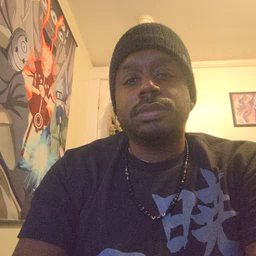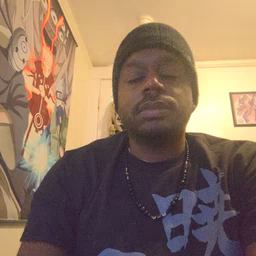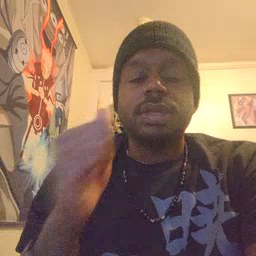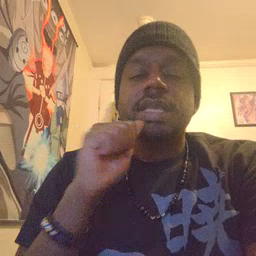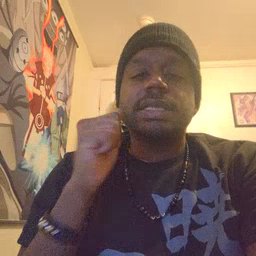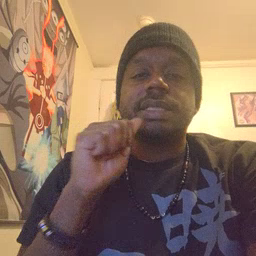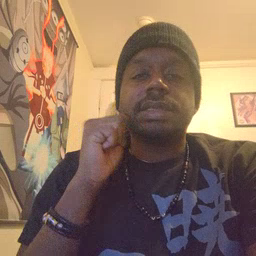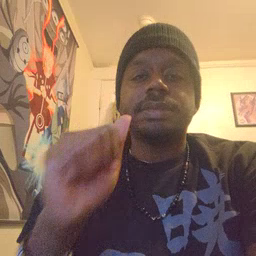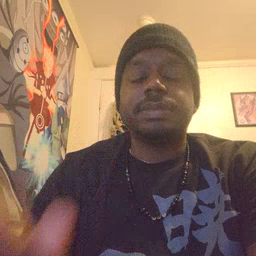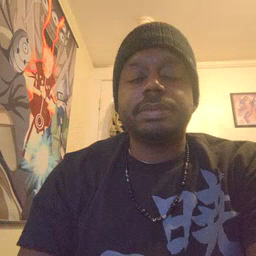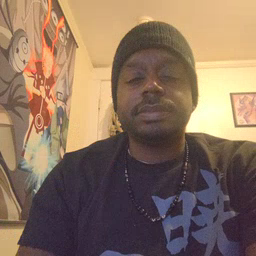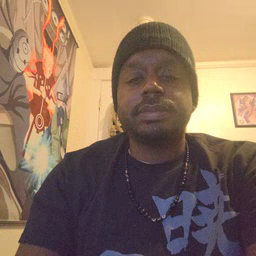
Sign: aunt